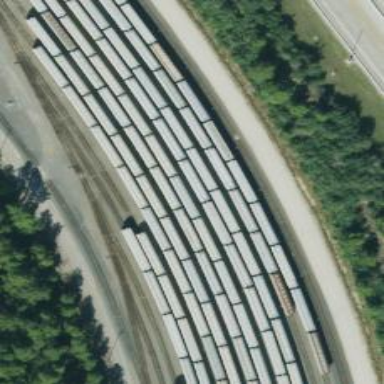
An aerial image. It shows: Railway siding for service.